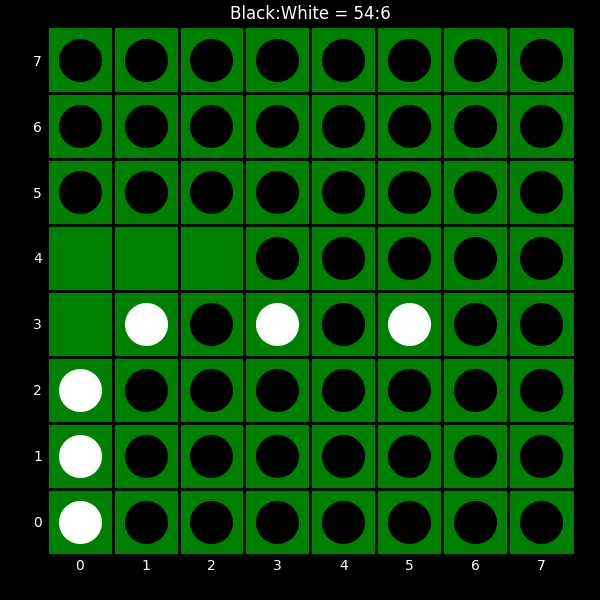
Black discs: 54
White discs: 6